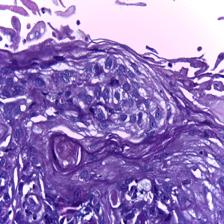
Diagnosis: OSCC